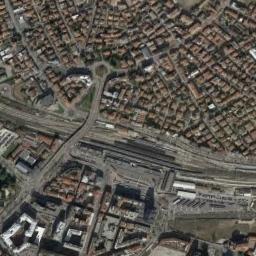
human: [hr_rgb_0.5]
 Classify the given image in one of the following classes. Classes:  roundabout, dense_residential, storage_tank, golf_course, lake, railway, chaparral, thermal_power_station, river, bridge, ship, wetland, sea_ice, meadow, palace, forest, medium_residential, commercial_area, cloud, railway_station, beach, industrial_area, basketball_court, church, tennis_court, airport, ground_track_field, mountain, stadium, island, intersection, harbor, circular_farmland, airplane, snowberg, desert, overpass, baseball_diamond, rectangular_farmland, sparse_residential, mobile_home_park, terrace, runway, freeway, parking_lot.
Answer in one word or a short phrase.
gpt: railway_station